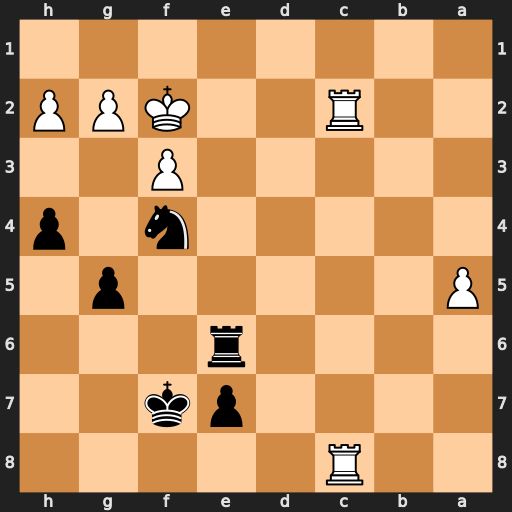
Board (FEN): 2R5/4pk2/4r3/P5p1/5n1p/5P2/2R2KPP/8
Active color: b
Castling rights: -
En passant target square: -
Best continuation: Nd3+ Kg1 Re1#